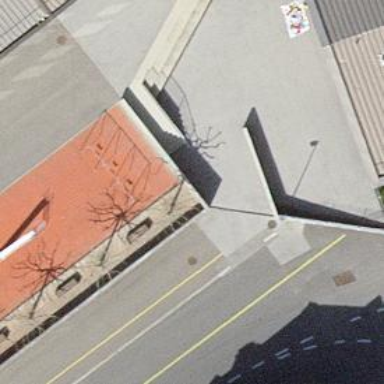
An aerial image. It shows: Bench for seating.